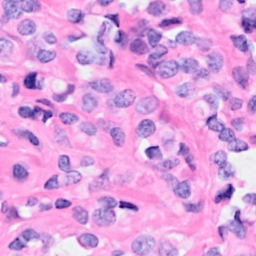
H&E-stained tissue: Breast